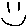
Label: smiley face